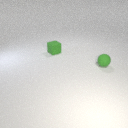
small green rubber cube behind small green rubber sphere